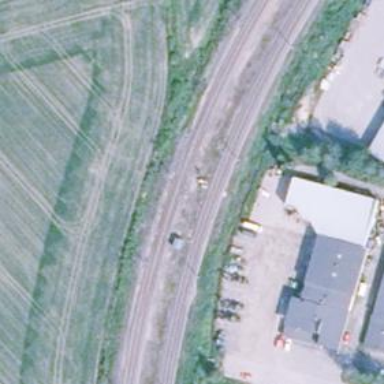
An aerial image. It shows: Railway signal.